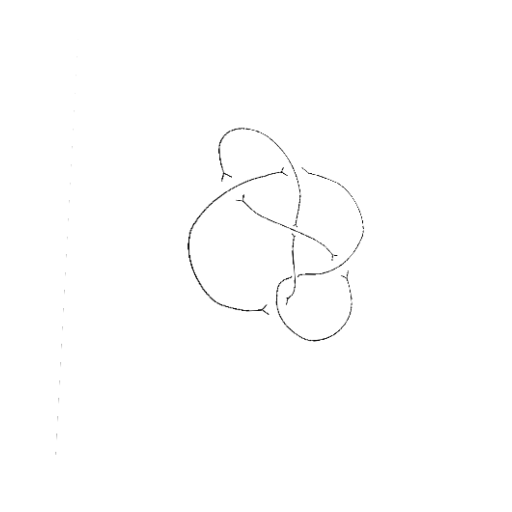
Crossing number: 6